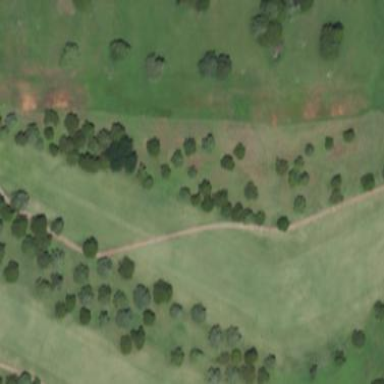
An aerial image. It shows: Area with grass used as rough in golf course.